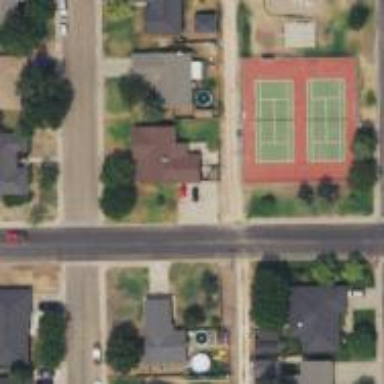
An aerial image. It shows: Alley classified as service road.